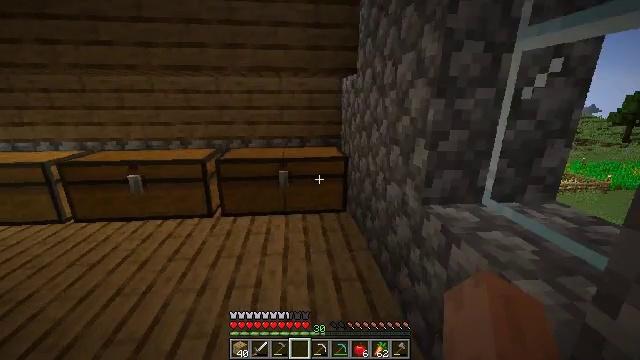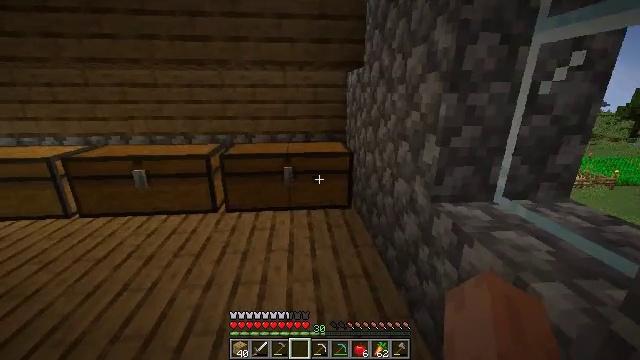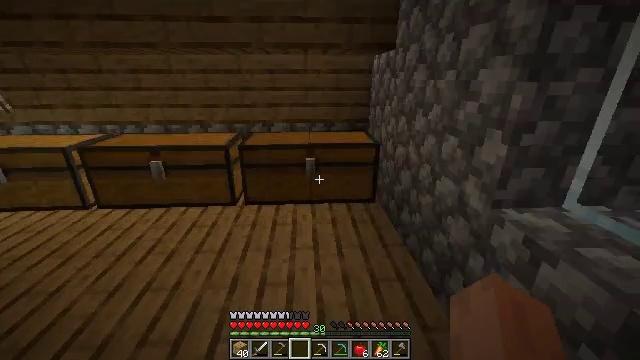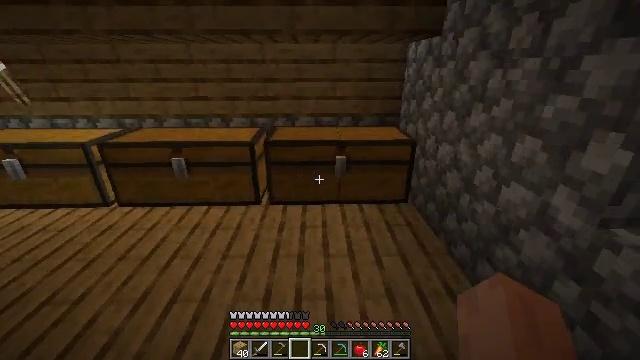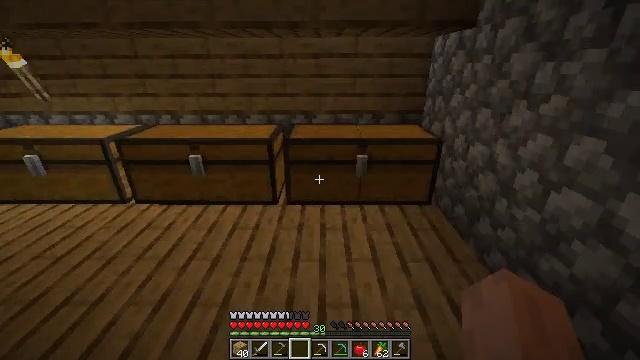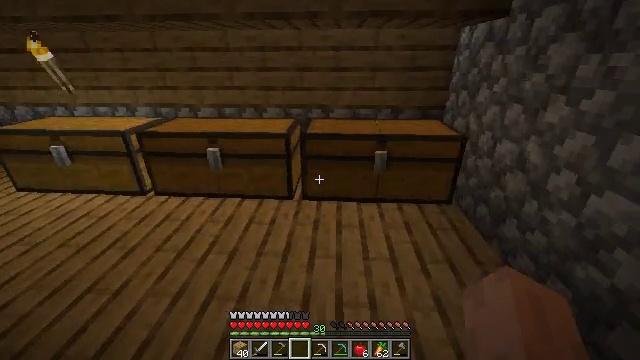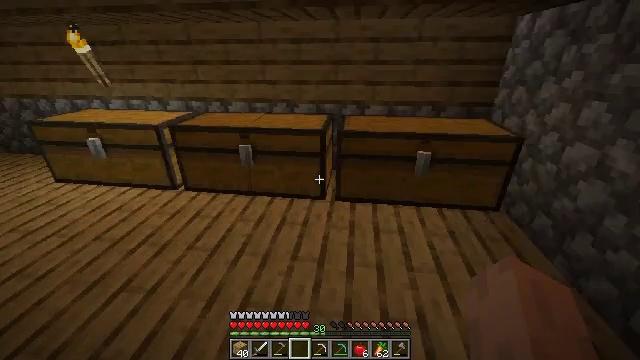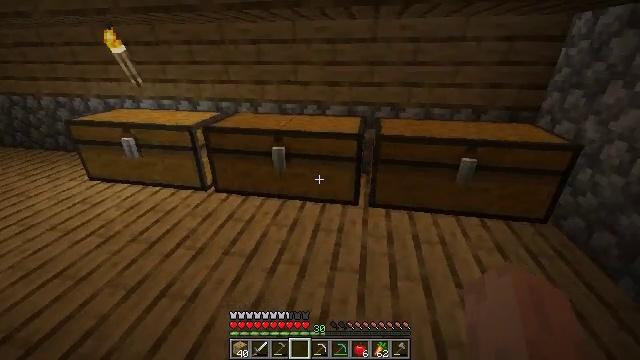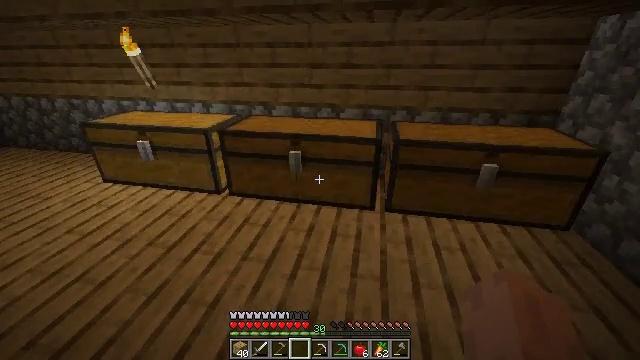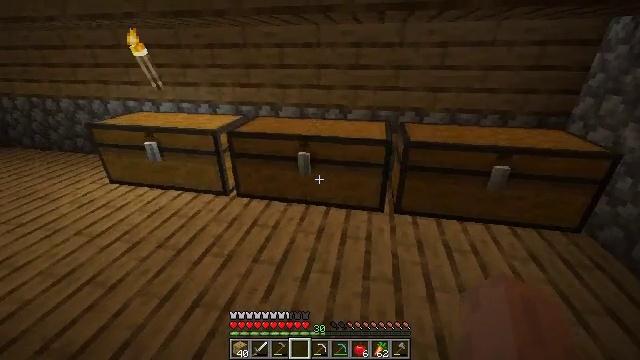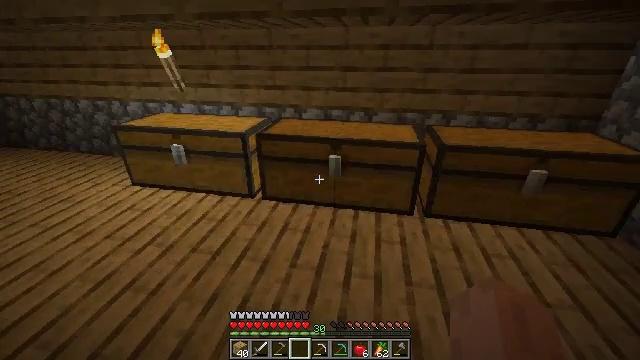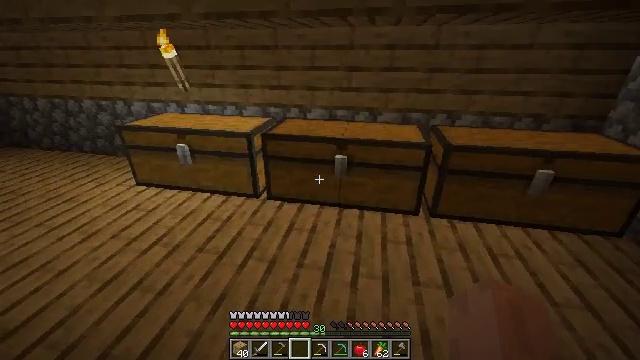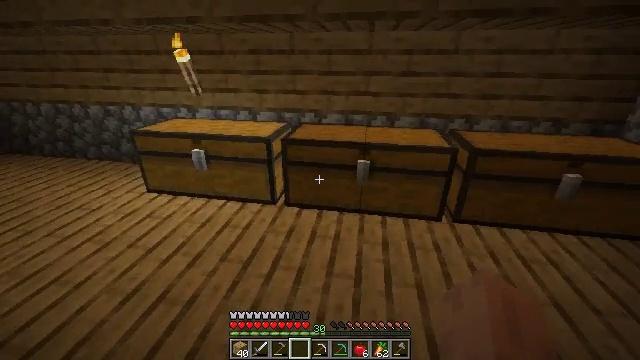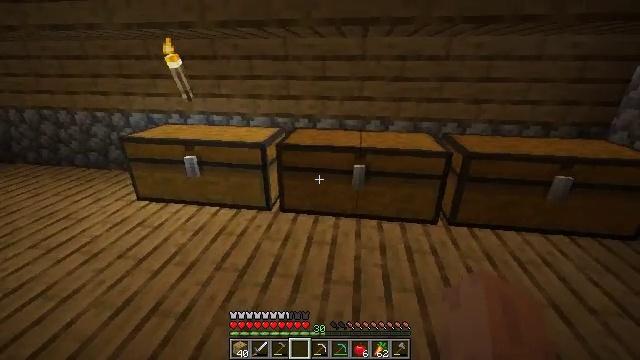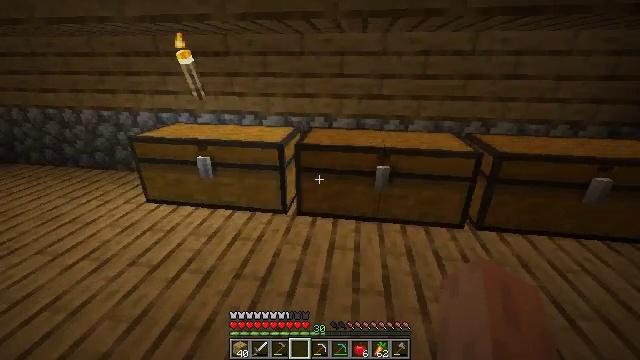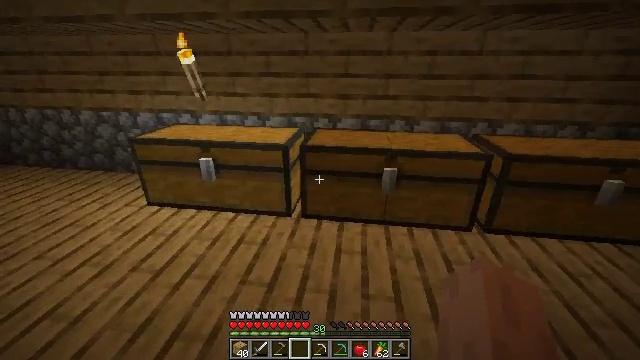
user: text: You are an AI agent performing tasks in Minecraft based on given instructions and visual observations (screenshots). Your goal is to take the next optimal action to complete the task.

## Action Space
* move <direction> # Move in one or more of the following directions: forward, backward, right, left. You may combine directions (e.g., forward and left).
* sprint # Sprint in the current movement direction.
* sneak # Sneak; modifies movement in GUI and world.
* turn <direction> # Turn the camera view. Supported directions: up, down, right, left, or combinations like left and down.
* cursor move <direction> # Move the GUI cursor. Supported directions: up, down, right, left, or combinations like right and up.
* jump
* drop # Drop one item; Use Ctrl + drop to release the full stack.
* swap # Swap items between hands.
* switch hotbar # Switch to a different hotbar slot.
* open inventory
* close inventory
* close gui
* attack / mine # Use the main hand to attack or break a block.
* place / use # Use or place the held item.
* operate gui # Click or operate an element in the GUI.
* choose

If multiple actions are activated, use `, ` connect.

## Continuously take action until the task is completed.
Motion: motion action
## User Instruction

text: Open a crafting table to create the enchanting table.
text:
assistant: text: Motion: move forward and move left, turn down
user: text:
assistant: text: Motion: move forward and move left, turn left and down
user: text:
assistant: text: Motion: move forward and move left, turn left and down
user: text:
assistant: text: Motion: move forward and move left, turn left
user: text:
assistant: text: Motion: move forward and move left, turn left and down
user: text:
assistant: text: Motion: move left, turn left
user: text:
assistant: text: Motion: move left, turn left
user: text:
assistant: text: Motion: move left
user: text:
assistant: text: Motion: move left
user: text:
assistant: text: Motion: move left
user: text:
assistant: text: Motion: move left
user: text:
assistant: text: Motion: move forward and move left, turn right and up
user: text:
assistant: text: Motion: move forward and move left, turn right and up
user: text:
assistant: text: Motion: move forward and move left
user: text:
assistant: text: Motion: move forward
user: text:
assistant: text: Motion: move forward
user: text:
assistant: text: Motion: move forward
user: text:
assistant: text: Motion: no_op
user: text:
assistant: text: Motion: use / place
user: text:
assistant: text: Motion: use / place
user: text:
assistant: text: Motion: use / place
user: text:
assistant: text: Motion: use / place
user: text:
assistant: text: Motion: no_op
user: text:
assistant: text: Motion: open gui
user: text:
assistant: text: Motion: no_op
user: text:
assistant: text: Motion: no_op
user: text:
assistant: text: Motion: no_op
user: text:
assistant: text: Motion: no_op
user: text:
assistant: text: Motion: no_op
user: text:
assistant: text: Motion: no_op